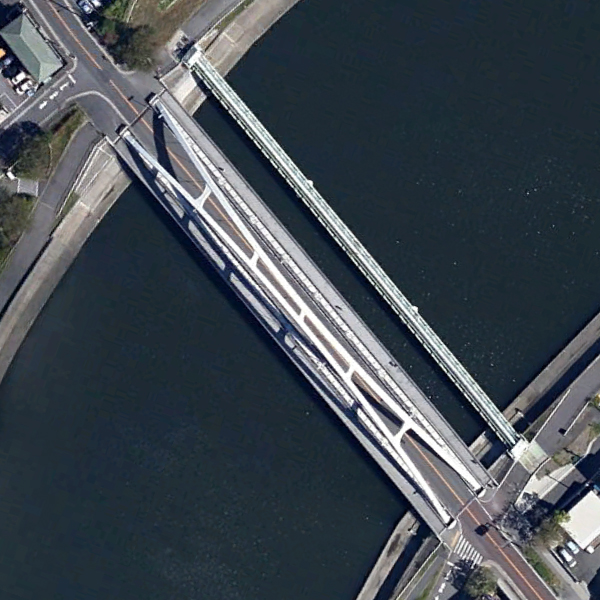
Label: Bridge